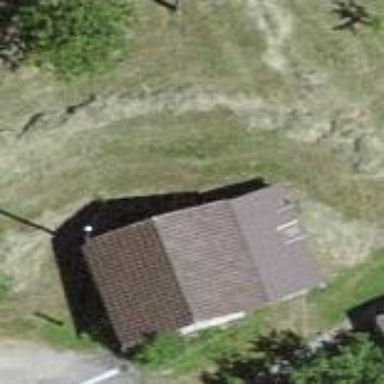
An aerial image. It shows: Shed building.